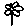
Label: flower